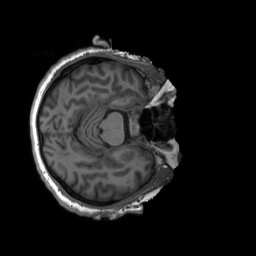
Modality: T1w
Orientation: axial
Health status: healthy
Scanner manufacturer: siemens
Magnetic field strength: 3 T
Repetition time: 2.3 s
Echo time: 0.00207 s